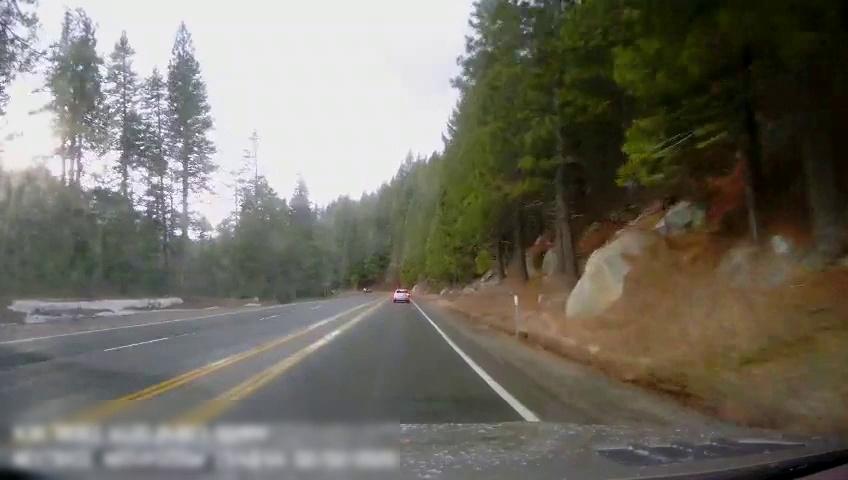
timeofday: Day
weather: Sunny
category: Drivable Space
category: Vehicles | SUV
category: Lanes | Alternate Lane
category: Lanes | Current Lane
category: Lanes | Opposite Lane
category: Lanes | Opposite Lane
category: Lanes | Opposite Lane
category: Lanes | Opposite Lane
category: Lanes | Opposite Lane